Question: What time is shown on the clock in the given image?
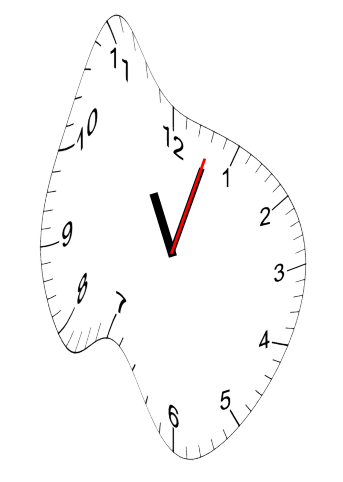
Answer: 11:03:03